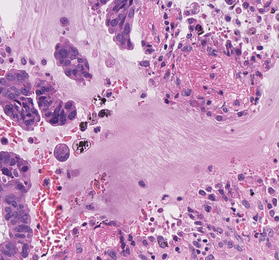
Tumor epithelial tissue: yes
Tumor-associated stroma tissue: yes
Normal tissue: no